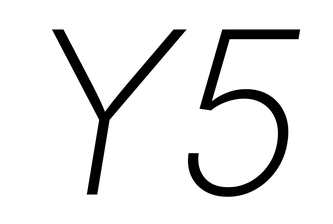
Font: Inter-Italic_ExtraLight_Italic